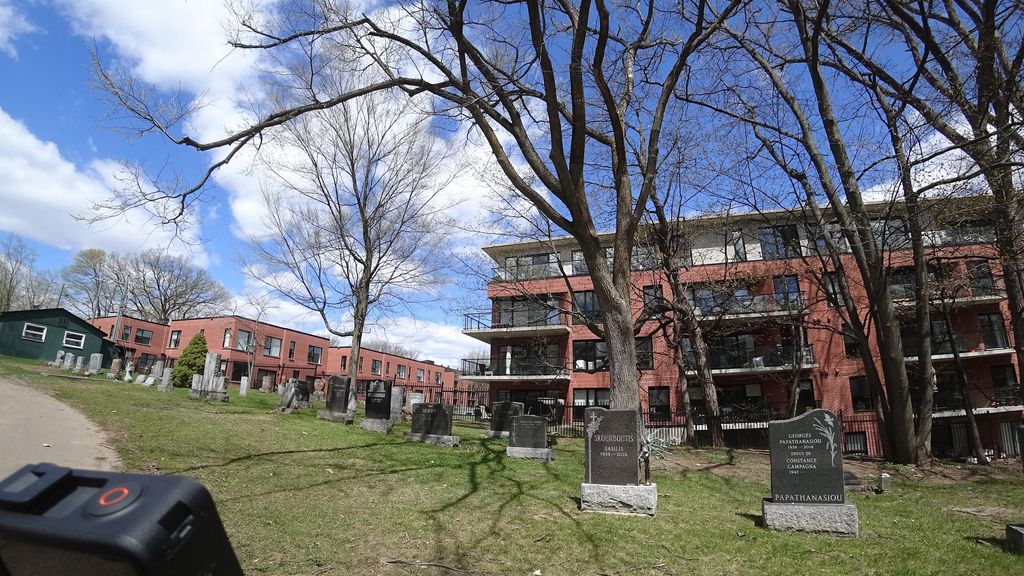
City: quebec_city